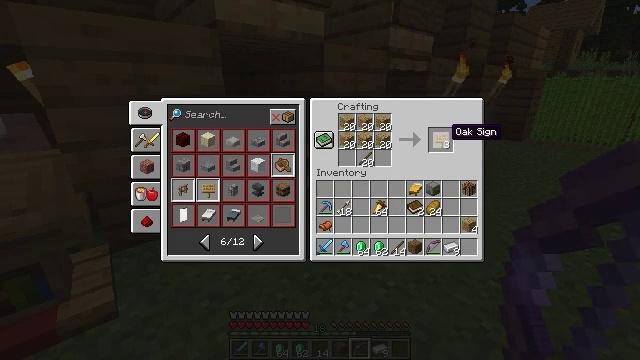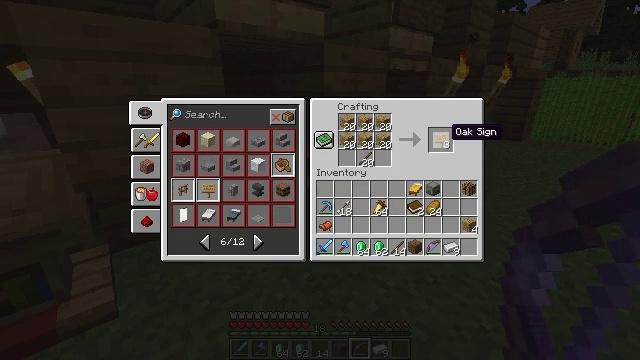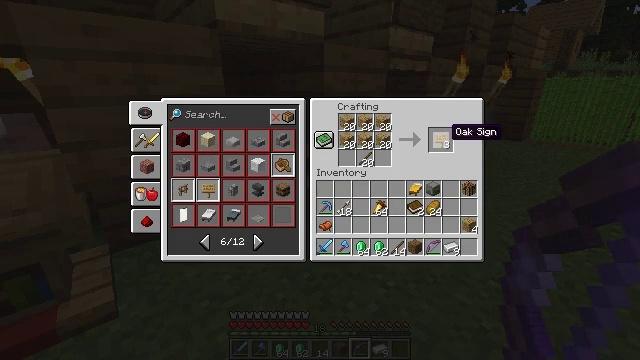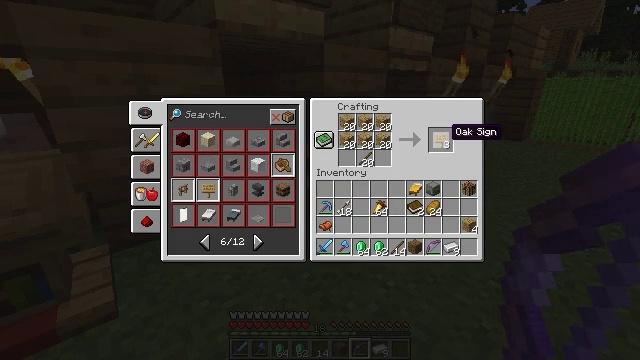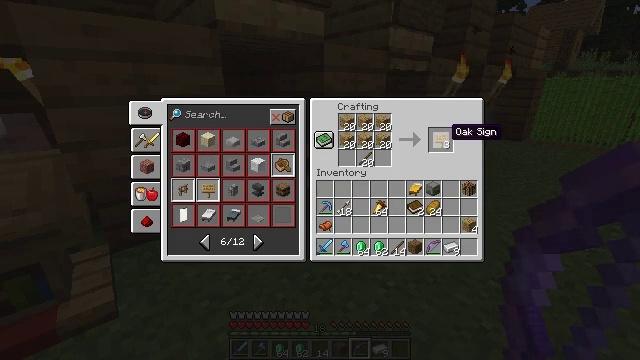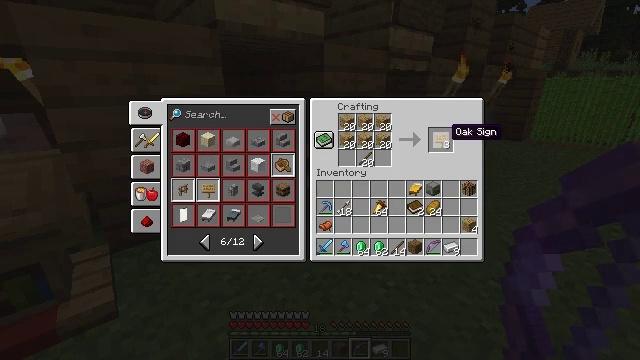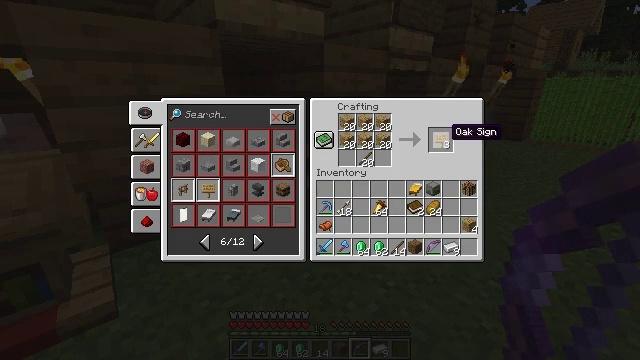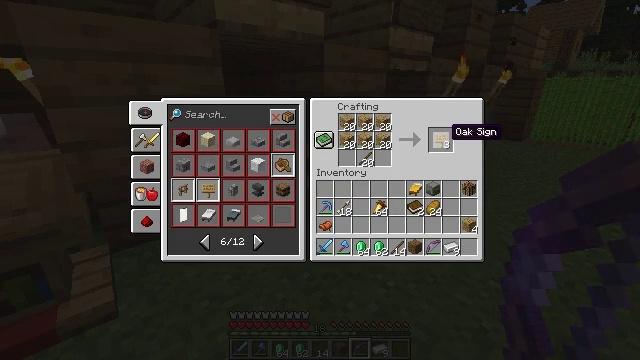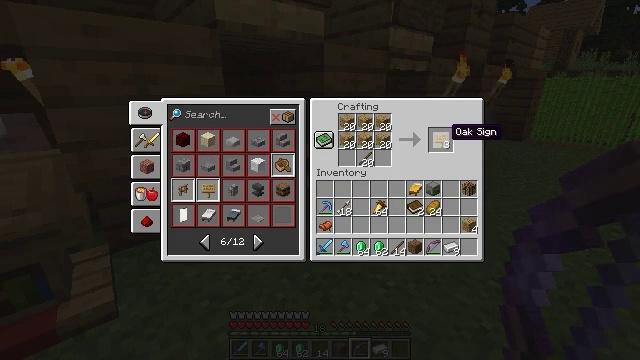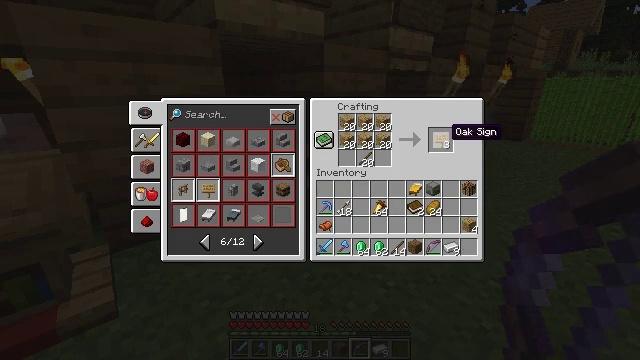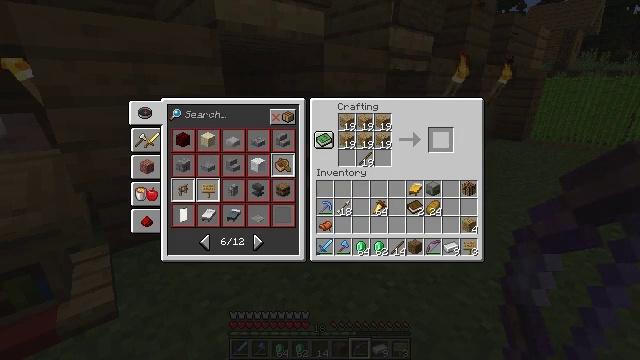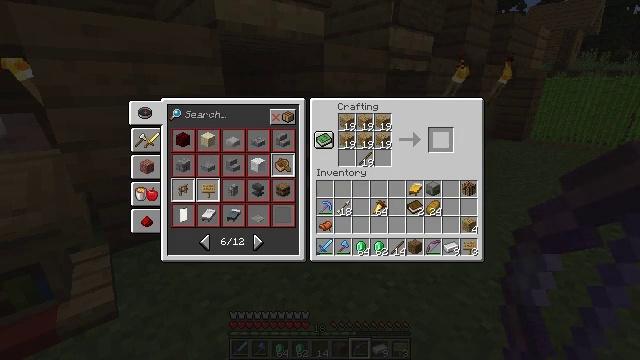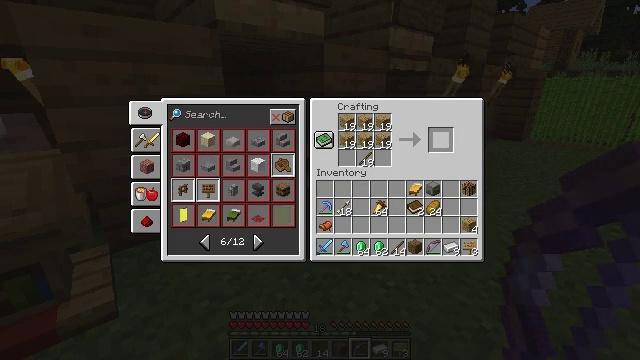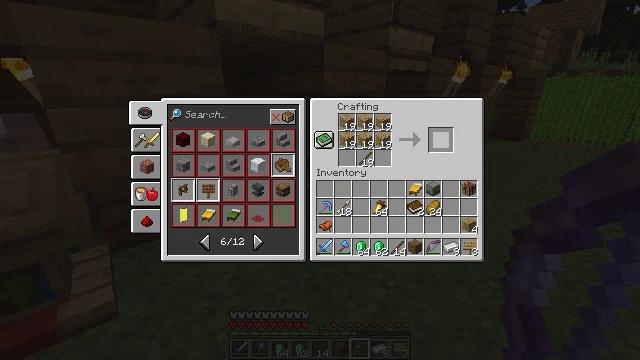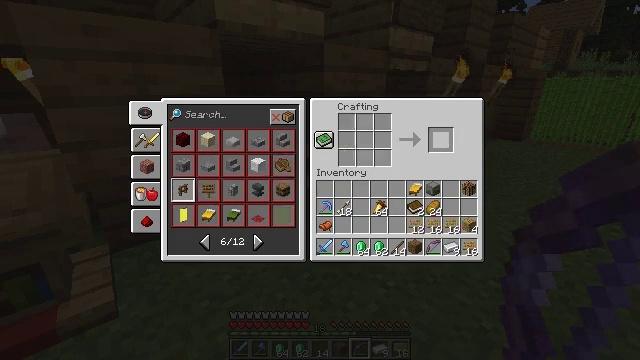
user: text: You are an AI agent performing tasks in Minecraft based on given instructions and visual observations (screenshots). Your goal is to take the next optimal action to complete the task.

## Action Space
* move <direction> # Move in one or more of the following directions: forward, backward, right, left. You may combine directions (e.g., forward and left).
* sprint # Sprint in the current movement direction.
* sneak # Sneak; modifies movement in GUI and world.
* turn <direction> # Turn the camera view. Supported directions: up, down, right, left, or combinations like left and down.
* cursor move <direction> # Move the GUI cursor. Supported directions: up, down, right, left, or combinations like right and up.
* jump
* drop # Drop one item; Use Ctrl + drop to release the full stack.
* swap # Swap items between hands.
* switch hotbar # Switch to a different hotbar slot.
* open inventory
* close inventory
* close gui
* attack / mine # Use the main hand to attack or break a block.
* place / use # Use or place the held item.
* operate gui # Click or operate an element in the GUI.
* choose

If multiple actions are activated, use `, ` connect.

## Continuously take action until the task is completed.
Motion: motion action
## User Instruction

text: Combine oak planks and sticks to craft an oak sign.
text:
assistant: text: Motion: no_op
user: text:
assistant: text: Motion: no_op
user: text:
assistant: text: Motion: no_op
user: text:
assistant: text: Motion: no_op
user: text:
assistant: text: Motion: no_op
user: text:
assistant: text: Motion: sneak
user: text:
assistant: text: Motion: sneak
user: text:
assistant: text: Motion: sneak
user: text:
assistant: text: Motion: sneak
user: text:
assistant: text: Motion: sneak, operate gui
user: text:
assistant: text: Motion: sneak, operate gui
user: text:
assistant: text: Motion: sneak, operate gui
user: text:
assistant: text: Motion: sneak
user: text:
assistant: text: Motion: sneak
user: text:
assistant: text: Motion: sneak